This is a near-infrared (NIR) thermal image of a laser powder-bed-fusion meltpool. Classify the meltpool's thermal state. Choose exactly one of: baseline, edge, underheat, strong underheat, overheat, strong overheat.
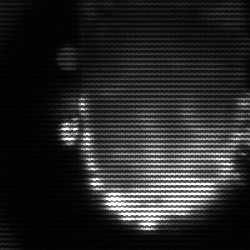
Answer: baseline